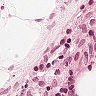
Metastatic tissue present: no